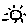
Label: sun